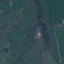
Land use / land cover: Pasture